Question: I am new to java swing, recently I try to create a swing app to format text.
When I click the maximum button, the text panel's length does not resize, and the middle panel takes large space.
And seems 'setResizable(false)' does not work
## Code
'''
public class MainFrame extends JFrame {
private static final long serialVersionUID = 7553142908344084288L;
private JTextArea fromTextArea;
private JTextArea toTextArea;
public MainFrame() {
super("jFormatter");
Panel mainPanel = new Panel();
mainPanel.setLayout(new BoxLayout(mainPanel, BoxLayout.X_AXIS));
setContentPane(mainPanel);
fromTextArea = createTextArea();
lines.setBorder(BorderFactory.createMatteBorder(0, 1, 0, 1, Color.LIGHT_GRAY));
lines.setEditable(false);
Font f = new Font(Font.SANS_SERIF, Font.PLAIN, 16);
lines.setFont(f);
JScrollPane fromTextAreaScrollPanel = new JScrollPane(fromTextArea);
fromTextAreaScrollPanel.setBorder(BorderFactory.createEmptyBorder(15, 5, 15, 5));
fromTextAreaScrollPanel.getViewport().add(fromTextArea);
fromTextAreaScrollPanel.setRowHeaderView(lines);
mainPanel.add(fromTextAreaScrollPanel);
// control panel
mainPanel.add(createCtrlPanel());
toTextArea = createTextArea();
mainPanel.add(createTextAreaPanel(toTextArea));
setDefaultCloseOperation(EXIT_ON_CLOSE);
pack();
setResizable(false);
setVisible(true);
setLocationRelativeTo(null);
}
private JPanel createCtrlPanel() {
final JComboBox jComboBox = new JComboBox(formatters.keySet().toArray());
jComboBox.setBorder(BorderFactory.createTitledBorder("Text Format"));
JButton fmtButton = new JButton("Format >>");
JPanel ctrPanel = new JPanel(new GridBagLayout());
ctrPanel.setBorder(BorderFactory.createEmptyBorder(0, 5, 0, 5));
GridBagConstraints gbc = new GridBagConstraints();
gbc.gridwidth = GridBagConstraints.REMAINDER;
gbc.fill = GridBagConstraints.HORIZONTAL;
ctrPanel.add(jComboBox, gbc);
ctrPanel.add(Box.createRigidArea(new Dimension(50, 15)), gbc);
//gbc.fill = GridBagConstraints.NONE;
ctrPanel.add(fmtButton, gbc);
return ctrPanel;
}
private JScrollPane createTextAreaPanel(JTextArea textArea) {
JScrollPane fromTextAreaScrollPanel = new JScrollPane(textArea);
//fromTextAreaScrollPanel.setPreferredSize(new Dimension(300, 300));
fromTextAreaScrollPanel.setBorder(BorderFactory.createEmptyBorder(15, 5, 15, 5));
return fromTextAreaScrollPanel;
}
private JTextArea createTextArea() {
JTextArea textArea = new JTextArea(20, 40);
Font f = new Font(Font.SANS_SERIF, Font.PLAIN, 16);
textArea.setFont(f);
//fromTextArea.setLineWrap(true);
//textArea.setBackground(Color.LIGHT_GRAY);
textArea.setMargin(new Insets(0, 10, 0, 10));
return textArea;
}
public static void main(String[] args) {
new MainFrame();
}
}
'''
result:

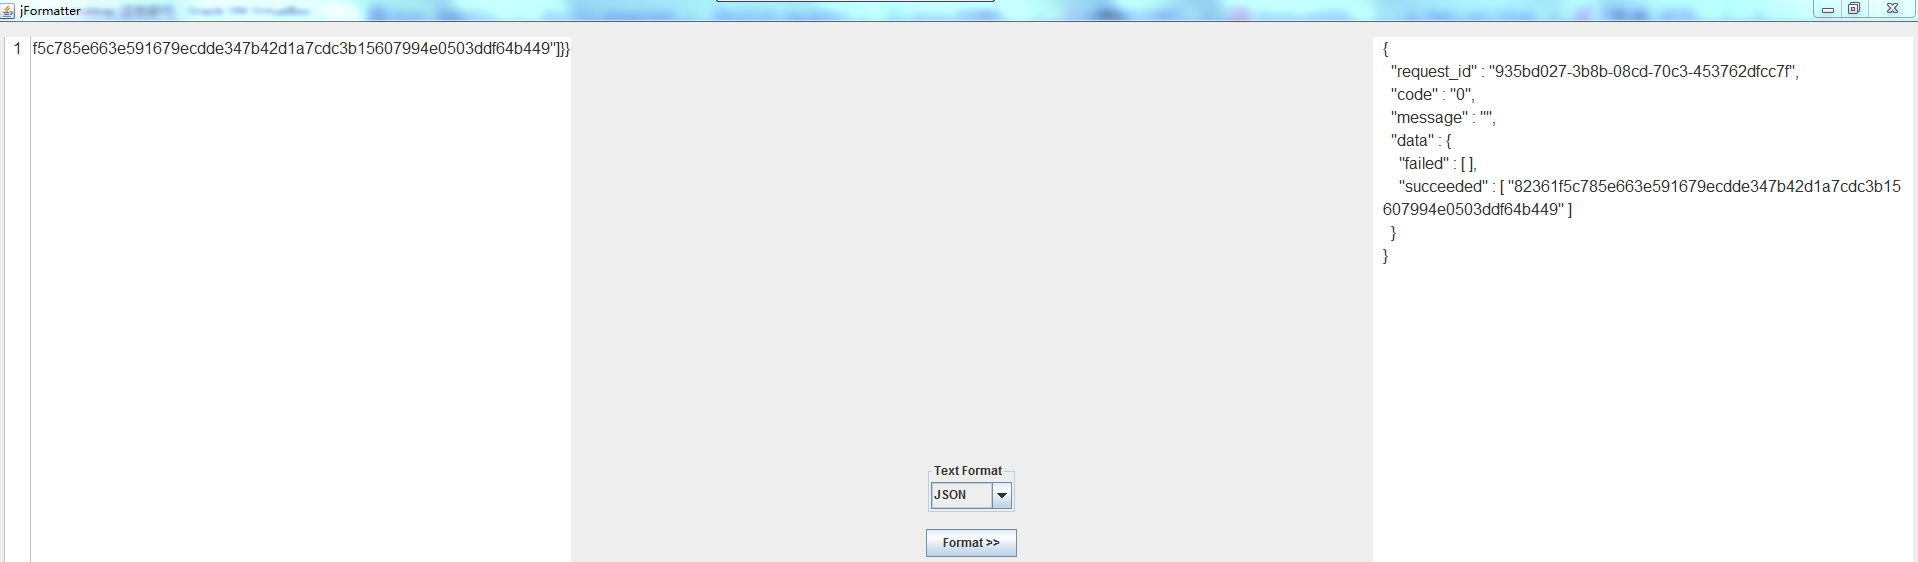
Answer: Try to make a layout like this:

Code:
'''
import java.awt.EventQueue;
import java.awt.GridBagConstraints;
import java.awt.GridBagLayout;
import java.awt.Insets;
import javax.swing.JButton;
import javax.swing.JComboBox;
import javax.swing.JFrame;
import javax.swing.JPanel;
import javax.swing.JScrollPane;
import javax.swing.JTextArea;
import javax.swing.border.EmptyBorder;
public class Test extends JFrame {
private JPanel contentPane;
/**
* Launch the application.
*/
public static void main(String[] args) {
EventQueue.invokeLater(new Runnable() {
public void run() {
try {
Test frame = new Test();
frame.setVisible(true);
} catch (Exception e) {
e.printStackTrace();
}
}
});
}
/**
* Create the frame.
*/
public Test() {
setDefaultCloseOperation(JFrame.EXIT_ON_CLOSE);
contentPane = new JPanel();
contentPane.setBorder(new EmptyBorder(5, 5, 5, 5));
setContentPane(contentPane);
GridBagLayout gbl_contentPane = new GridBagLayout();
gbl_contentPane.columnWidths = new int[]{0, 0, 0, 0};
gbl_contentPane.rowHeights = new int[]{0, 0, 0, 0, 0, 0, 0, 0, 0, 0, 0, 0, 0, 0};
gbl_contentPane.columnWeights = new double[]{0.0, 0.0, 1.0, Double.MIN_VALUE};
gbl_contentPane.rowWeights = new double[]{1.0, 0.0, Double.MIN_VALUE};
contentPane.setLayout(gbl_contentPane);
JScrollPane scrollPane = new JScrollPane();
GridBagConstraints gbc_scrollPane = new GridBagConstraints();
gbc_scrollPane.gridheight = 2;
gbc_scrollPane.insets = new Insets(0, 0, 0, 5);
gbc_scrollPane.fill = GridBagConstraints.BOTH;
gbc_scrollPane.gridx = 0;
gbc_scrollPane.gridy = 0;
gbc_scrollPane.weightx=1;
contentPane.add(scrollPane, gbc_scrollPane);
JTextArea textArea = new JTextArea();
scrollPane.setViewportView(textArea);
JPanel panel = new JPanel();
GridBagConstraints gbc_panel = new GridBagConstraints();
gbc_panel.gridheight = 2;
gbc_panel.insets = new Insets(0, 0, 5, 5);
//gbc_panel.fill = GridBagConstraints.BOTH;
gbc_panel.gridx = 1;
gbc_panel.gridy = 0;
contentPane.add(panel, gbc_panel);
GridBagLayout gbl_panel = new GridBagLayout();
gbl_panel.columnWidths = new int[]{0, 0, 0, 0};
gbl_panel.rowHeights = new int[]{0, 0, 0, 0, 0, 0};
gbl_panel.columnWeights = new double[]{0.0, 0.0, 1.0, Double.MIN_VALUE};
gbl_panel.rowWeights = new double[]{0.0, 0.0, 0.0, 0.0, 0.0, Double.MIN_VALUE};
panel.setLayout(gbl_panel);
JComboBox comboBox = new JComboBox();
GridBagConstraints gbc_comboBox = new GridBagConstraints();
gbc_comboBox.insets = new Insets(0, 0, 5, 0);
gbc_comboBox.fill = GridBagConstraints.HORIZONTAL;
gbc_comboBox.gridx = 2;
gbc_comboBox.gridy = 0;
gbc_comboBox.weightx=0.0;
panel.add(comboBox, gbc_comboBox);
JButton btnNewButton = new JButton(">>");
GridBagConstraints gbc_btnNewButton = new GridBagConstraints();
gbc_btnNewButton.insets = new Insets(0, 0, 5, 0);
gbc_btnNewButton.gridx = 2;
gbc_btnNewButton.gridy = 1;
panel.add(btnNewButton, gbc_btnNewButton);
JScrollPane scrollPane_1 = new JScrollPane();
GridBagConstraints gbc_scrollPane_1 = new GridBagConstraints();
gbc_scrollPane_1.gridheight = 2;
gbc_scrollPane_1.fill = GridBagConstraints.BOTH;
gbc_scrollPane_1.gridx = 2;
gbc_scrollPane_1.gridy = 0;
gbc_scrollPane_1.weightx=1;
contentPane.add(scrollPane_1, gbc_scrollPane_1);
JTextArea textArea_1 = new JTextArea();
scrollPane_1.setViewportView(textArea_1);
pack();
}
}
'''